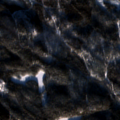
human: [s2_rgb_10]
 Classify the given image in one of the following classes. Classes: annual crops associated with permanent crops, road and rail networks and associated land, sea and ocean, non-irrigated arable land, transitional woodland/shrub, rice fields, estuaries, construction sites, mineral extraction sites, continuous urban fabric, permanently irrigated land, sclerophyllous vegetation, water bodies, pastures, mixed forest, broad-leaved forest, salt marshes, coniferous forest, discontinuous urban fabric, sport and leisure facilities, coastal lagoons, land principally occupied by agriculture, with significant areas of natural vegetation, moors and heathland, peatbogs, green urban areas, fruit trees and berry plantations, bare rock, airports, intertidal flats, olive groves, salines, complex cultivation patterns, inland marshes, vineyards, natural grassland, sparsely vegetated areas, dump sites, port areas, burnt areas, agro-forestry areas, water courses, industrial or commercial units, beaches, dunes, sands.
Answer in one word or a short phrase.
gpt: coniferous forest, mixed forest, transitional woodland/shrub